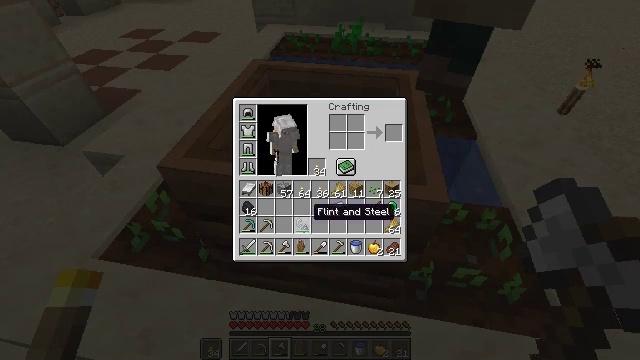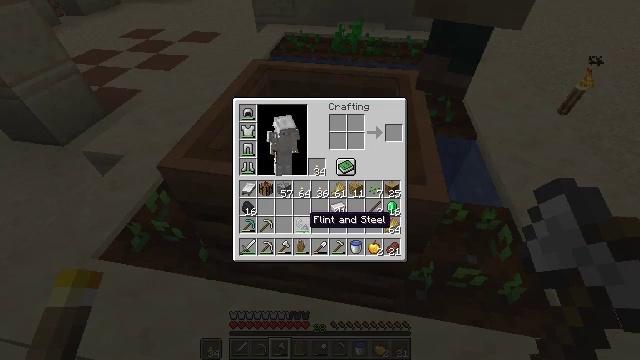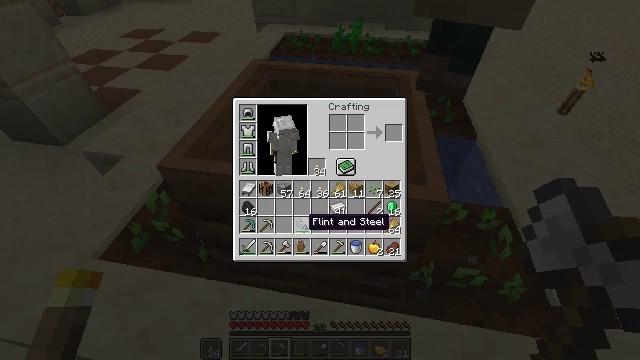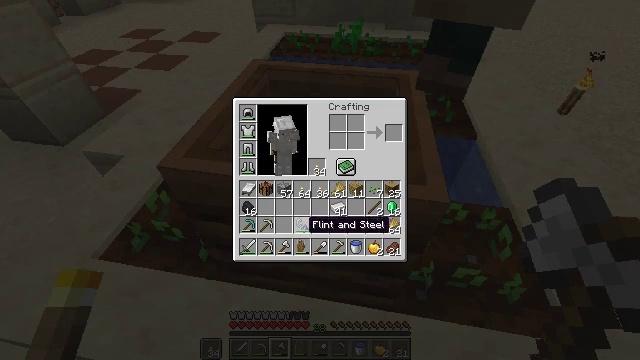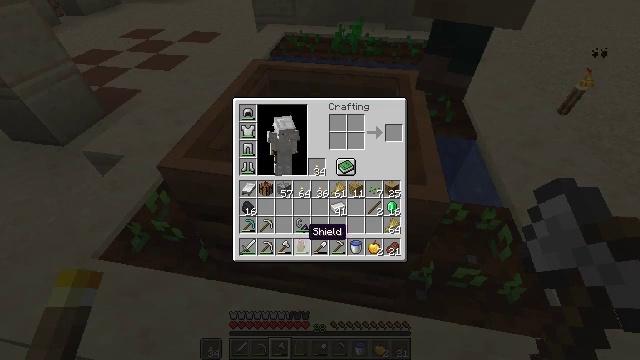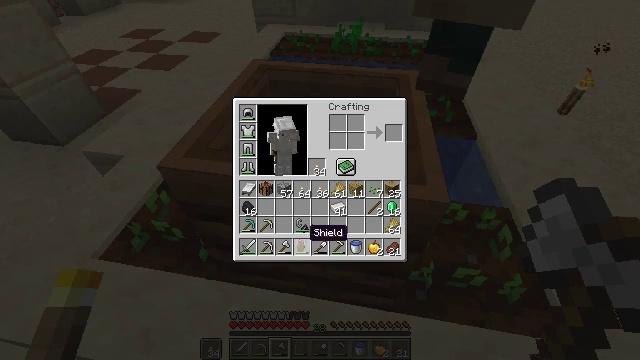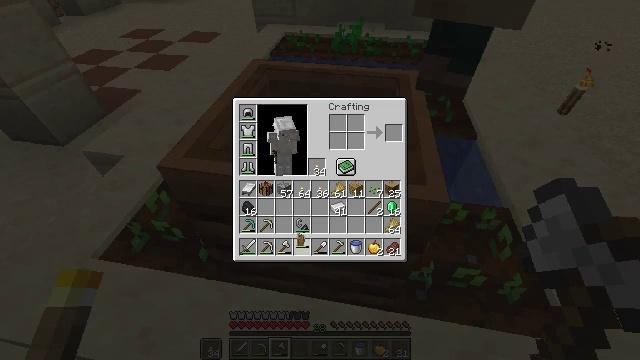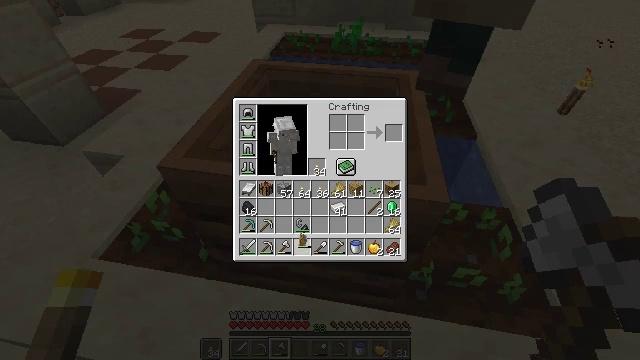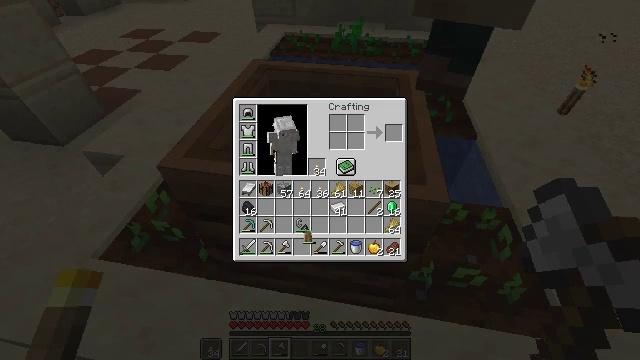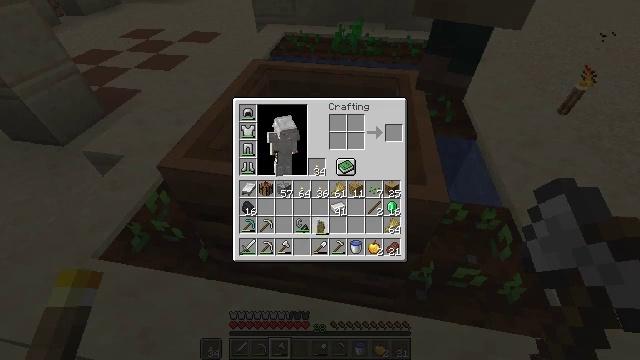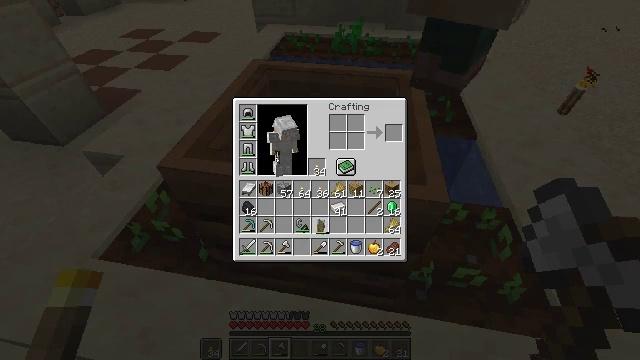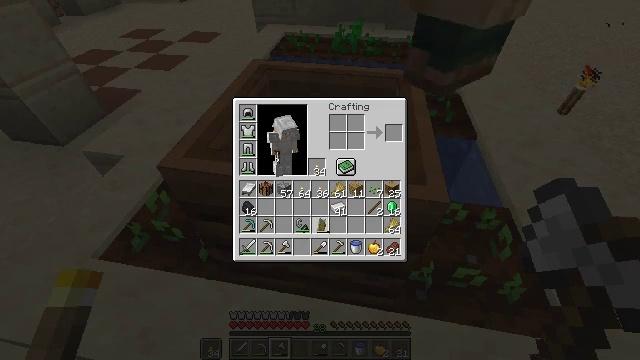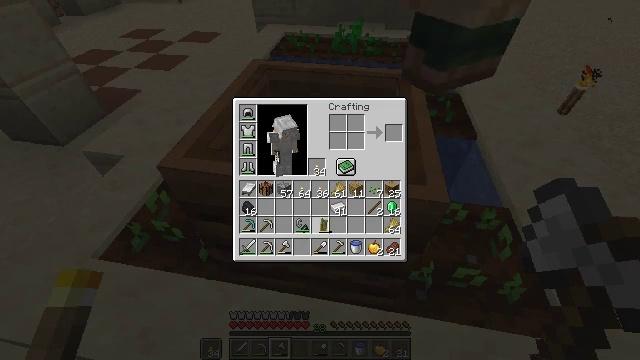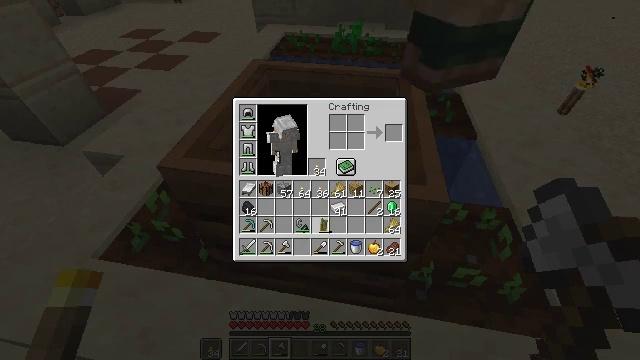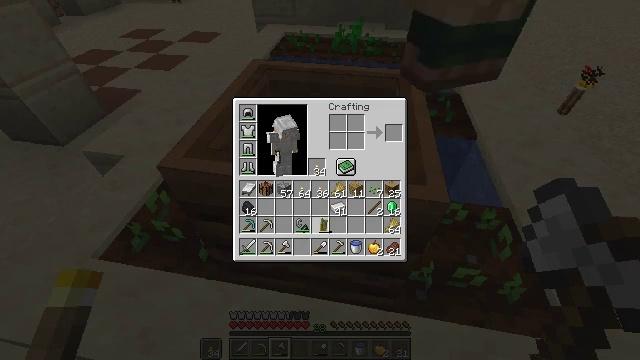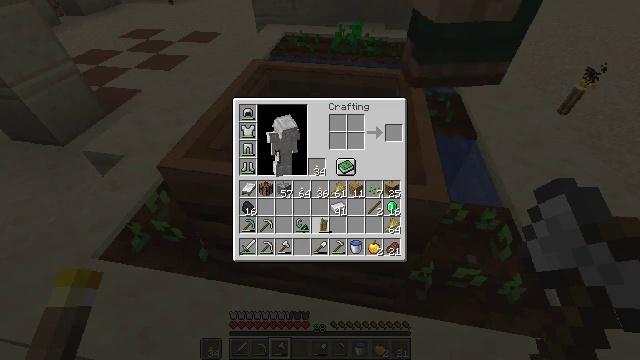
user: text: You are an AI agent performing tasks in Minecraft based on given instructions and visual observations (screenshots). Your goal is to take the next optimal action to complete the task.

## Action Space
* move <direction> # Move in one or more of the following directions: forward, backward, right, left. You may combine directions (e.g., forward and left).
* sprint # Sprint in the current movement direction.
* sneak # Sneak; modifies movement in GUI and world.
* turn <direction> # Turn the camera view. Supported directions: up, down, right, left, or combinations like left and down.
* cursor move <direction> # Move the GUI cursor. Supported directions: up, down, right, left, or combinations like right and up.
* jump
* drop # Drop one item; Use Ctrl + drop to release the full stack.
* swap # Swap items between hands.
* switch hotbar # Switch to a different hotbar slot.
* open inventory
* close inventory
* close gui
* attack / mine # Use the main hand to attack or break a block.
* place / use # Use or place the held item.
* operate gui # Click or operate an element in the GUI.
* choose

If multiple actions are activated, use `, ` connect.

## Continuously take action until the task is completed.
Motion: motion action
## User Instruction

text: Gather the composter from your farm.
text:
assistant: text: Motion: cursor move down
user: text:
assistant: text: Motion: no_op
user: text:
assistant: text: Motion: no_op
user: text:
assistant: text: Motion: cursor move down
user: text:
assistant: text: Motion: no_op
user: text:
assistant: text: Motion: operate gui
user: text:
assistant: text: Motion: operate gui
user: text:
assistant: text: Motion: no_op
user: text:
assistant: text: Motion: cursor move right and up
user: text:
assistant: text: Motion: no_op
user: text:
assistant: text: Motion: no_op
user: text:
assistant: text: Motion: no_op
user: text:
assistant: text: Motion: no_op
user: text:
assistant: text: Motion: operate gui
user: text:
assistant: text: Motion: operate gui
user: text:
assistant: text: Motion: no_op
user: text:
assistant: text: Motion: no_op
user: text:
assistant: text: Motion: sneak
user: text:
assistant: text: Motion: sneak
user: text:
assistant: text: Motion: sneak
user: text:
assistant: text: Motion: sneak
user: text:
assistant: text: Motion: sneak
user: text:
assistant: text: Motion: sneak
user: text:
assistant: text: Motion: sneak
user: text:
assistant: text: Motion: no_op
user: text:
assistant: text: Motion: no_op
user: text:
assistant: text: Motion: no_op
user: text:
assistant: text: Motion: no_op
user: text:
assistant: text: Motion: no_op
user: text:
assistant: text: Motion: no_op